Field crop: maize
Growth stage: 2
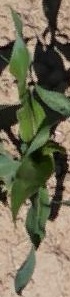
Species: maize